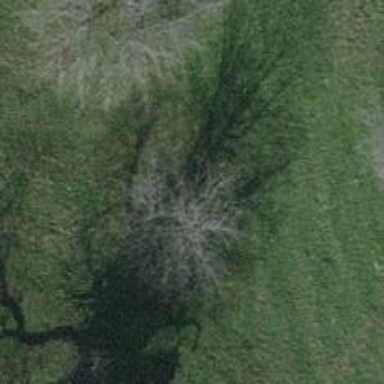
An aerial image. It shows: Beautiful tree in nature.